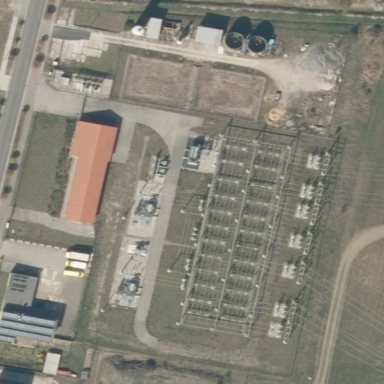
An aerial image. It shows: Outdoor distribution substation protected by fence.